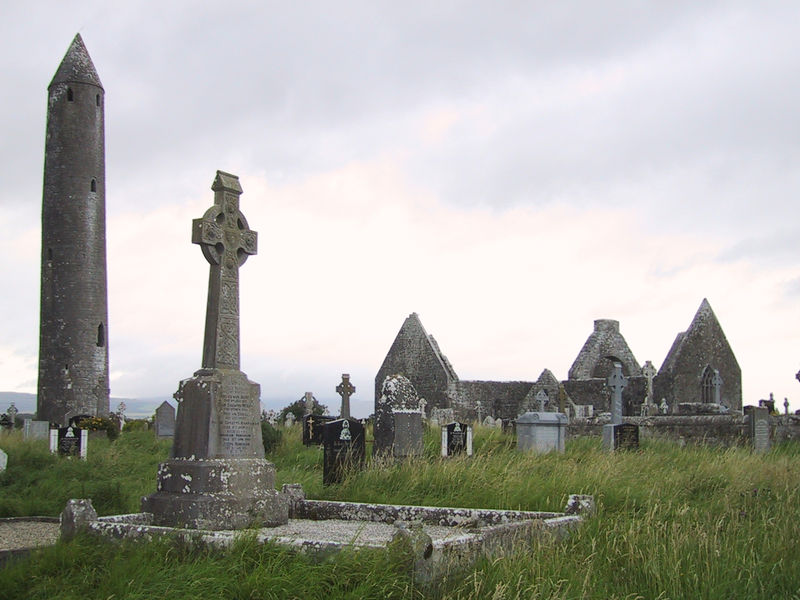
Titel: Kloster von Kilmacduagh
Standort: Kilmacduagh, Kloster (EU - IR)
Schlagwörter: meer, landschaft, frankreich, marmor, gras, haus, rasen, wiese, stein, gräser, kirche, england, turm, gebirge, bretagne, inschrift, foto, fotografie, photographie, ruine, kreuz, friedhof, ruinen, photo, grab, gräber, steingrab, abbildung, grabmahl, grabstein, grabsteine, irland, normandie, friedhog, kirchfriedhof